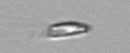
Label: Chrysochromulina